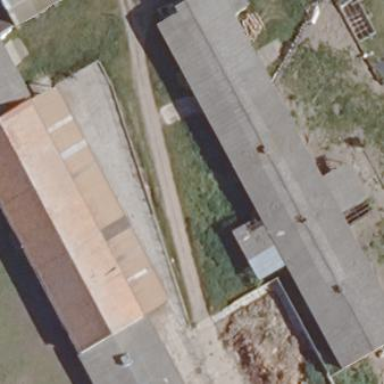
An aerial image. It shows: Close-up view of roof part of building.